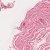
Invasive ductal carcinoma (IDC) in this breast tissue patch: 0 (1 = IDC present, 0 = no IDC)